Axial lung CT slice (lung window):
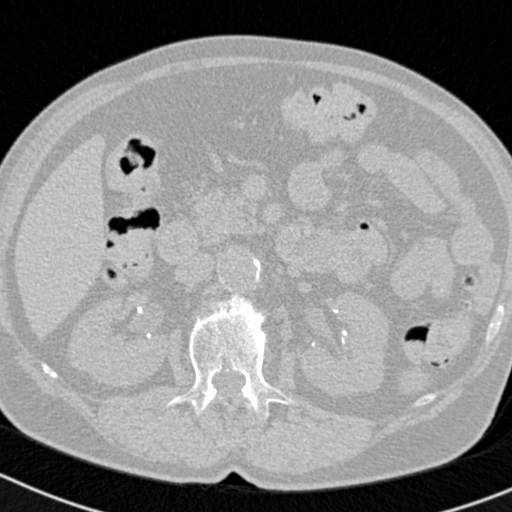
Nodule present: no